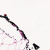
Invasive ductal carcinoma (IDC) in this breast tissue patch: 0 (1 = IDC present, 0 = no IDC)